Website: bh-photo
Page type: customer-info-address
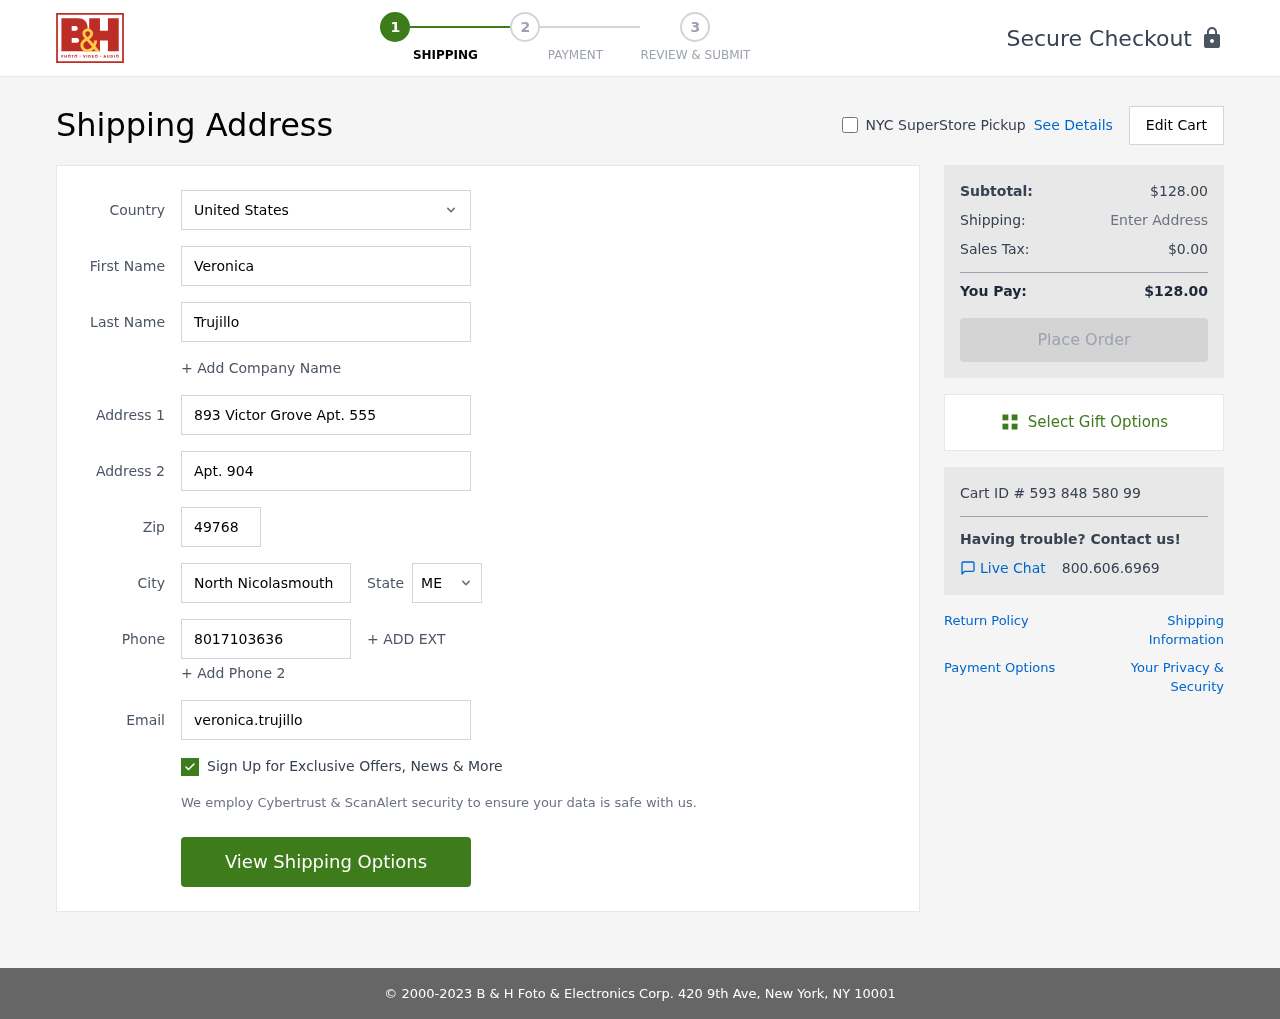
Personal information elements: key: PII_CITY
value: North Nicolasmouth
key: PII_COUNTRY
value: United States
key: PII_EMAIL
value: veronica.trujillo@hotmail.com
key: PII_FIRSTNAME
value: Veronica
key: PII_LASTNAME
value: Trujillo
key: PII_PHONE
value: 8017103636
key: PII_POSTCODE
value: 49768
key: PII_STATE_ABBR
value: ME
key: PII_STREET
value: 893 Victor Grove Apt. 555
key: PII_STREET2
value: Apt. 904
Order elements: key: ORDER_SUBTOTAL
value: $128.00
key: ORDER_TAX
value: $0.00
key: ORDER_TOTAL
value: $128.00
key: ORDER_ID
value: Cart ID # 593 848 580 99